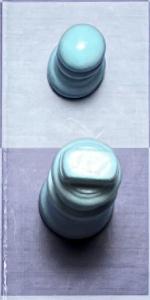
Label: King_White